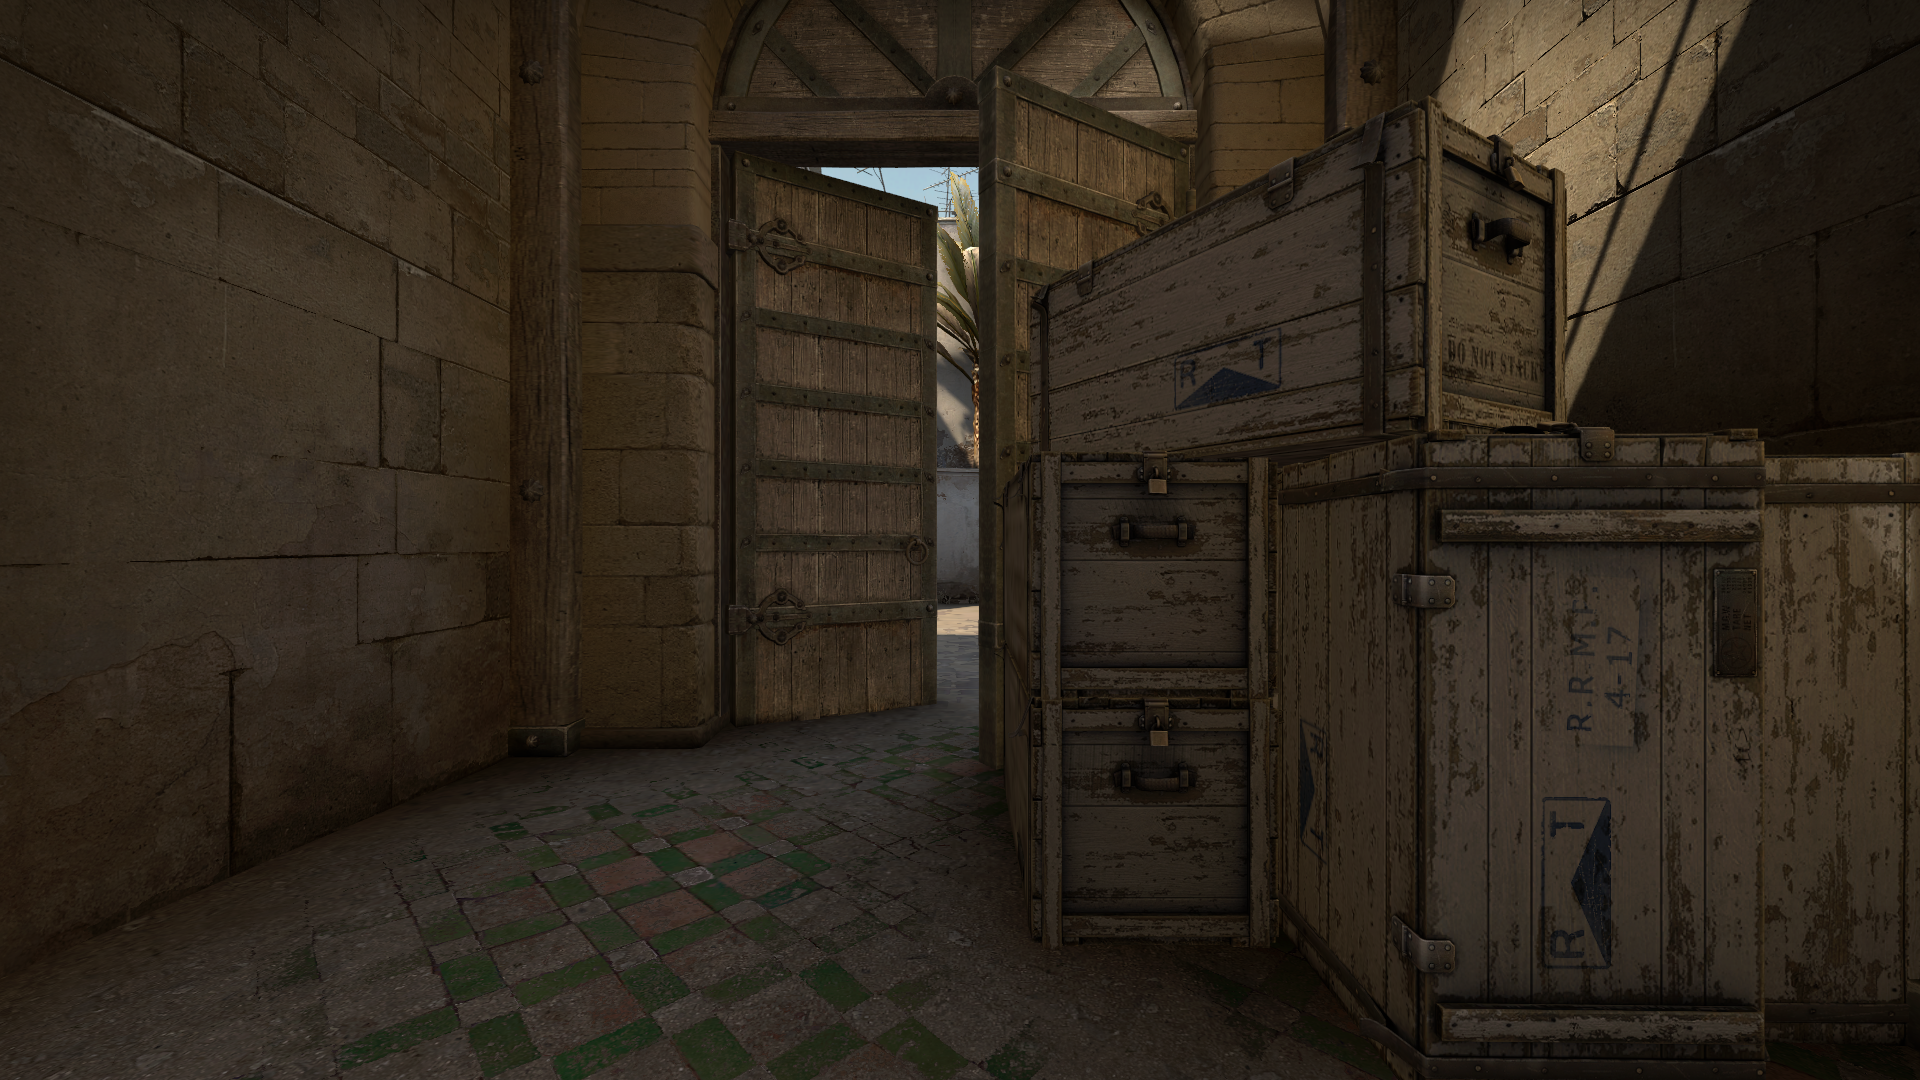
Map: de_dust2